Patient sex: M
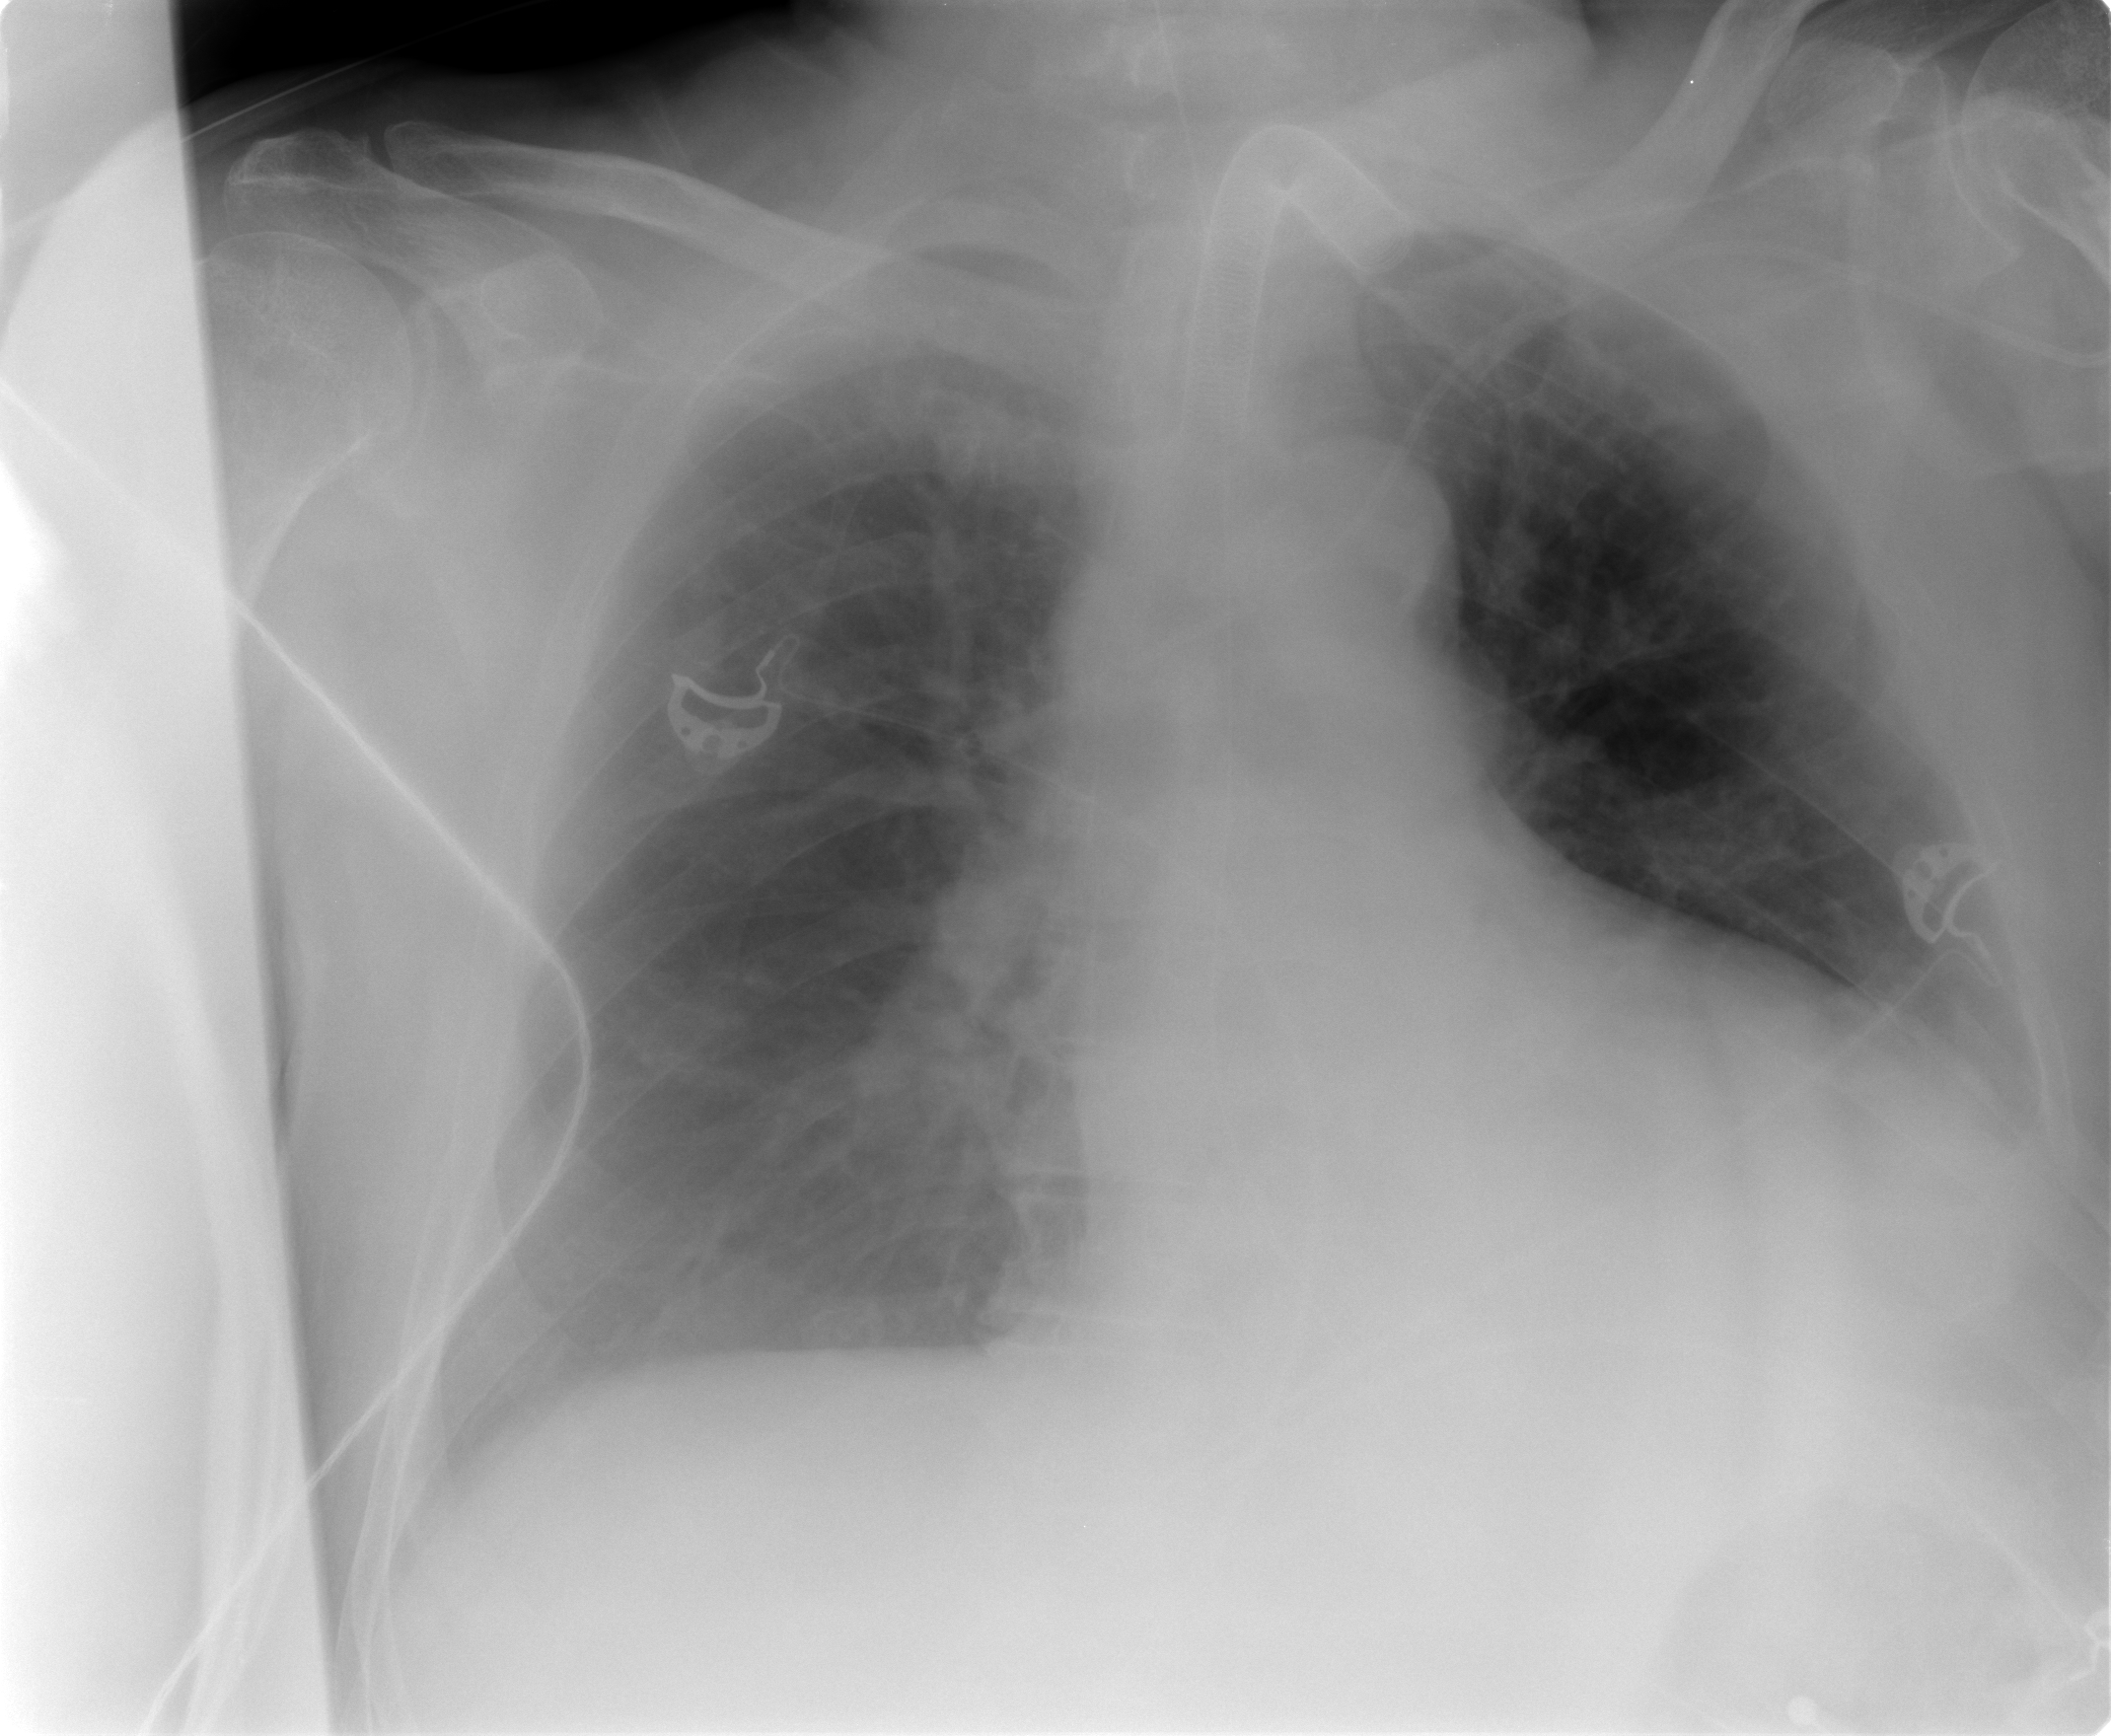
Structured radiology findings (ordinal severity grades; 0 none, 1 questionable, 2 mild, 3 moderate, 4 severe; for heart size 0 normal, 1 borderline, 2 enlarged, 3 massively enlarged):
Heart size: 2
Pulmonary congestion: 2
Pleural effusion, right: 0
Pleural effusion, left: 2
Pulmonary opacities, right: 2
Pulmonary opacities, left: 2
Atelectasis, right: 0
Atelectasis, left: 0